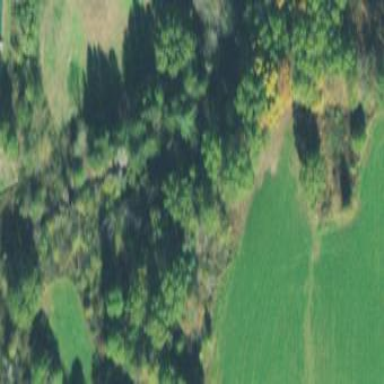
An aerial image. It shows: Serene woodland landscape.